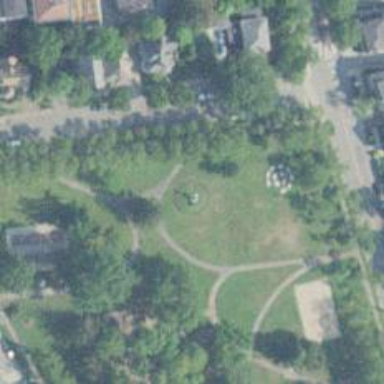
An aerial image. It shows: Historical memorial featuring statue.